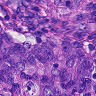
Metastatic tissue present: yes